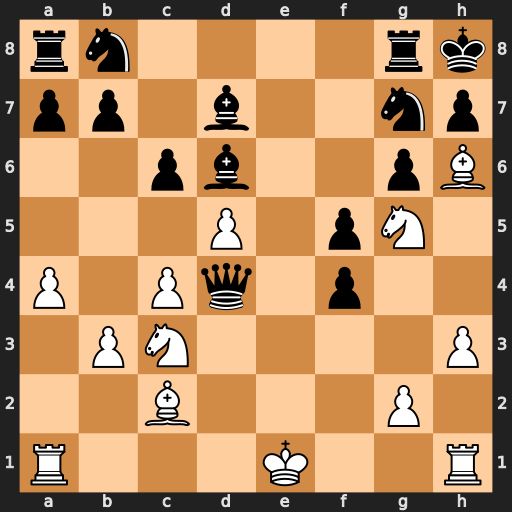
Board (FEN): rn4rk/pp1b2np/2pb2pB/3P1pN1/P1Pq1p2/1PN4P/2B3P1/R3K2R
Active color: w
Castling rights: KQ
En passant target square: -
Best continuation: Nf7#